The plot is a signal-to-image rendering of a rotating shaft's vibration measurement. Determine the machine's mechanical condition. Answer with exactly one of: normal, misalignment, unbalance, looseness.
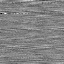
Answer: misalignment